Question: Is it possible to change the styling for the calendar popover for the default html5 datepicker?

I want to move the navigation buttons for the month to below the calendar, and change the font-style, size, colors, etc. I'm aware you can change the input box from this stackoverflow thread (<URL>, but I want to change the styling of the calendar itself. Is there a easy way of doing this?
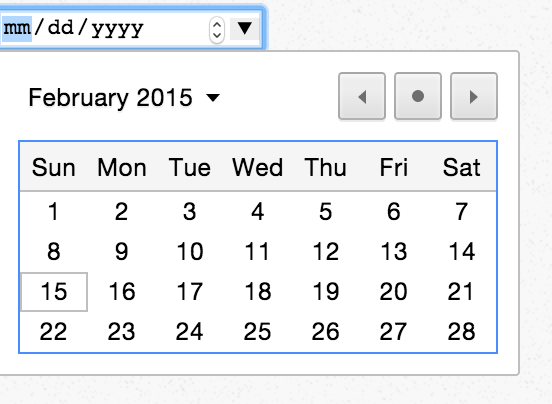
Answer: I don't think there's any cross-browser way of styling it since every browser implements their own calendar differently. The easiest way (if you can use external libraries) is to just use <URL>, which without styling will just give you a basic calendar popover that you can then customize the styling/positioning with CSS. Let me know if you need help with that.
You can then use the native html5 datepicker/calendar as a fallback for browsers that have javascript disabled